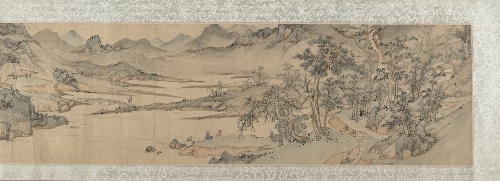
Title: 明   佚名   傳文伯仁   山水圖   卷|Landscape
Artist: Wen Boren
Artist bio: Chinese, 1502–1575
Date: dated 1558
Object type: Handscroll
Classification: Paintings
Medium: Handscroll; ink and color on paper
Culture: China
Period: Ming (1368–1644)–Qing (1644–1911) dynasty
Dimensions: Image: 7 1/16 × 48 1/2 in. (17.9 × 123.2 cm)
Overall with mounting: 9 9/16 in. × 10 ft. 11 1/2 in. (24.3 × 334 cm)
Department: Asian Art
Credit line: John Stewart Kennedy Fund, 1913
Accession year: 1913
Repository: Metropolitan Museum of Art, New York, NY
Tags: Mountains|Landscapes